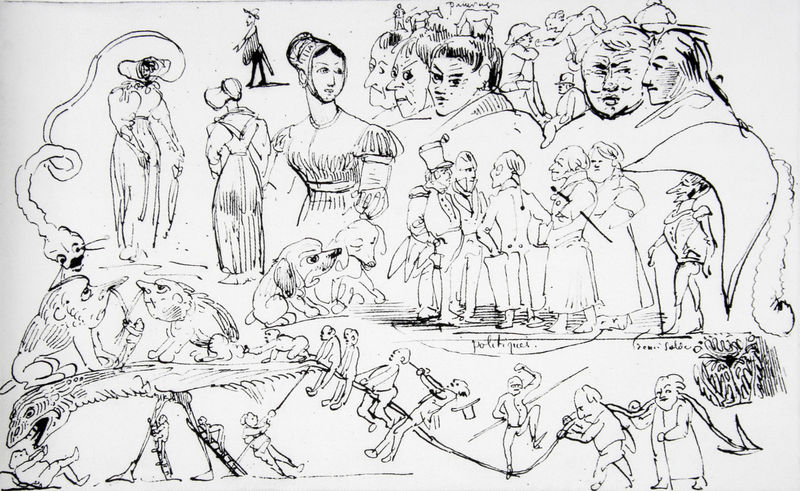
Titel: Pasture, Politicians, Half-Pay Officer
Künstler: Rodolphe Töpffer
Standort: Genf
Institution: Musée d'Art et d'Histoire
Schlagwörter: kampf, mann, vogel, weiß, frauen, menschen, sitzen, frau, hut, hüte, kleid, kleider, köpfe, männer, nase, schwarz, skizze, zeichnung, hund, hunde, tier, tiere, gesellschaft, haube, mode, gesichter, kappe, mütze, tragen, auge, haare, adel, blatt, zilinder, augenbrauen, pferd, stock, affe, beine, reiten, schwanz, studie, abstrakt, kette, linien, figuren, friedrich, leiter, hat, men, people, white, women, herrschaften, karikatur, black, figures, nasen, woman, muskeln, mimik, tusche, seil, druck, schwarz weiß, comic, stich, ironie, karrikatur, militär, politik, streit, text, soldat, schlange, helm, entwurf, politiker, studien, fisch, löwen, flower, maul, fressen, fabelwesen, general, diskussion, sash, grass, drawing, paper, skizzen, black and white, bonnet, animals, caricature, cartoon, dog, dogs, sketch, tail, träger, devil, french, ungeheuer, komisch, preußen, faces, pen, drache, ladder, rope, wurm, federzeichnung, zeichung, ink, pencil, draw, feuerwehr, legs, fish, kacke, leitern, gargoyles, dragon, skuril, dance, angry, monster, serpent, snake, workers, sleeves, satire, zyinder, schute, arbeioten, überdimensioniert, politics, er, hi, kaulquappe, sahmenzelle, zum lachen, menschenstudie, politique, demon, #schwarz, sketches, lizard, rat, political, caricatures, drowing, climbing, groups, politicians, napolean, nasenhaar, reptile, tug-o-war, leg-o-mutton sleeve, napoelean, policial, schnodder